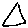
Label: triangle